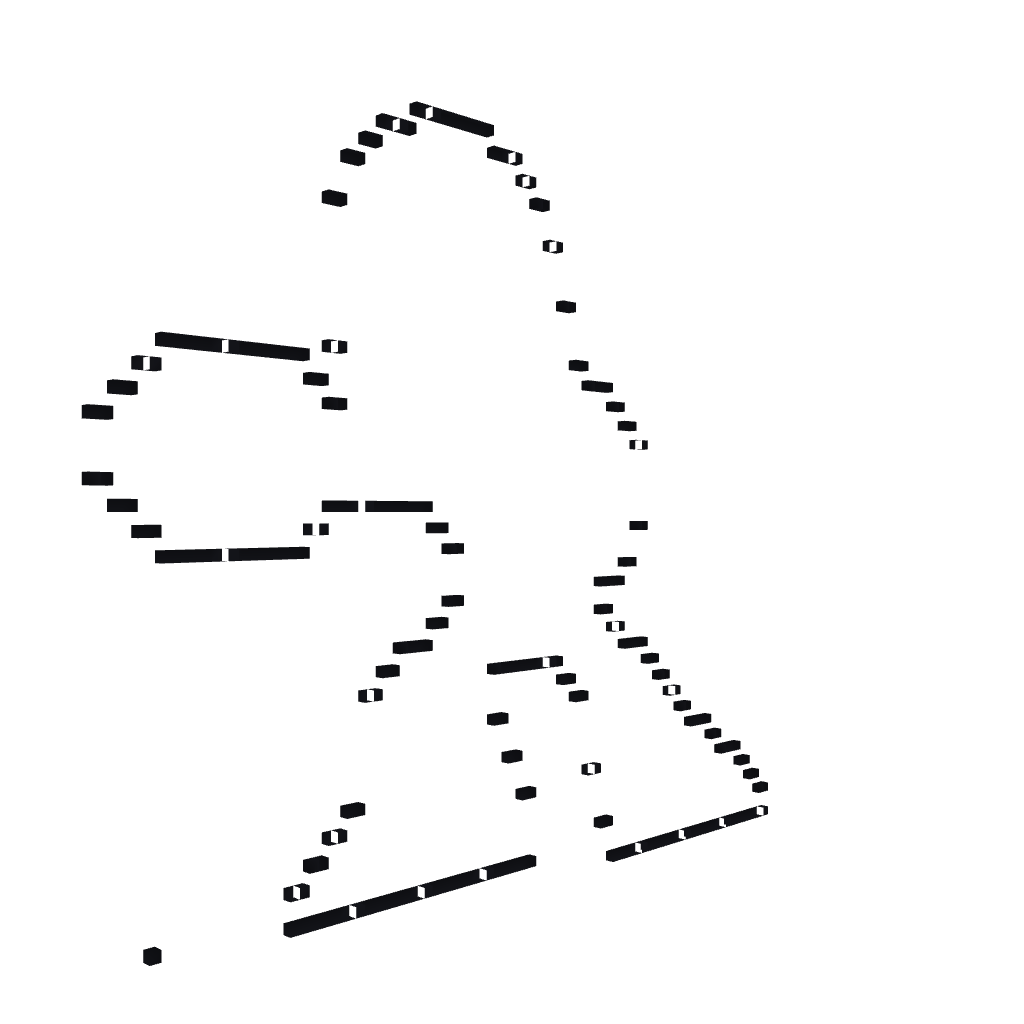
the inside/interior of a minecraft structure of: Mega man